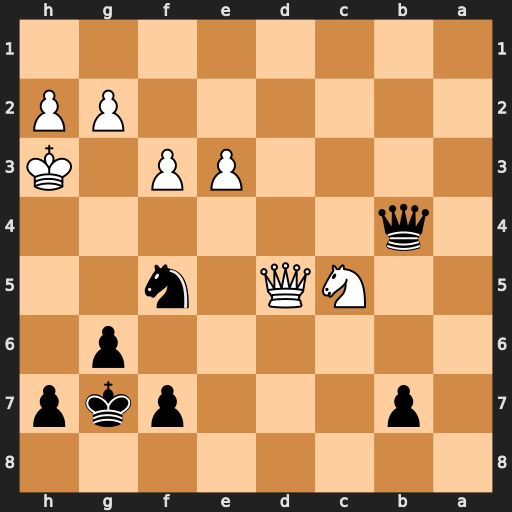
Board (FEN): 8/1p3pkp/6p1/2NQ1n2/1q6/4PP1K/6PP/8
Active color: b
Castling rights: -
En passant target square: -
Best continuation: Qh4#